Brain MRI, t2w sequence, axial 2D slice.
Patient: age 37, sex F, weight 95 kg, height 1.95 m
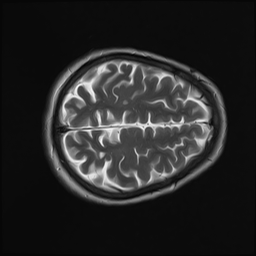